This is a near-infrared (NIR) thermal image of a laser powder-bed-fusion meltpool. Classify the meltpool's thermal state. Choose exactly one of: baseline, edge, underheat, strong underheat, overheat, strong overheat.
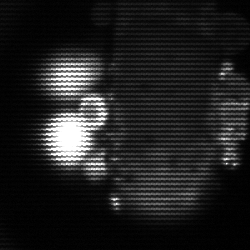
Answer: strong underheat